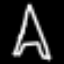
Label: The Eiffel Tower